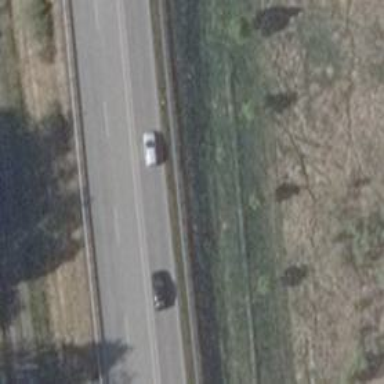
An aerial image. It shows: Asphalt road designated as trunk highway.